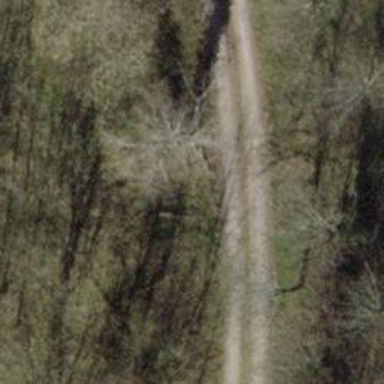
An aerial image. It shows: Track with grade 2 gravel surface.